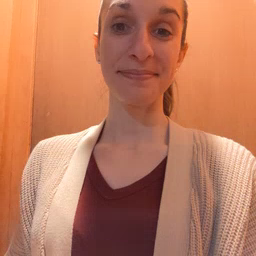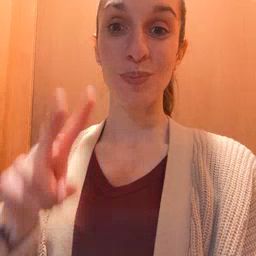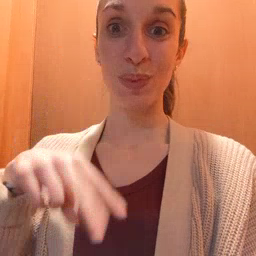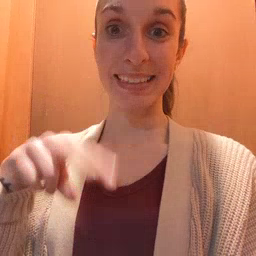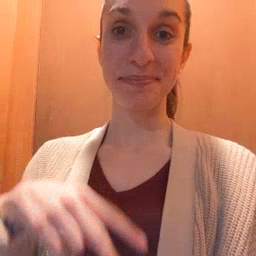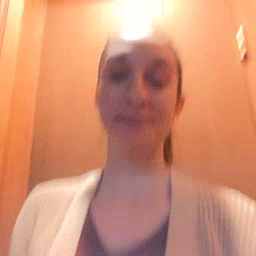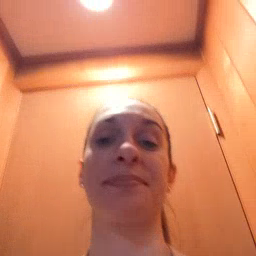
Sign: read